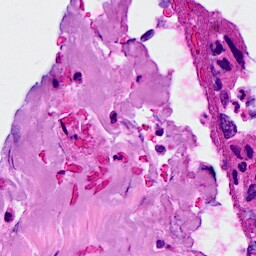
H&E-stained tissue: Breast